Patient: sex M, age 30
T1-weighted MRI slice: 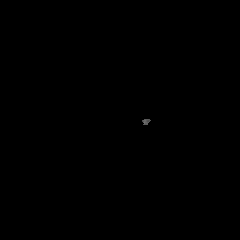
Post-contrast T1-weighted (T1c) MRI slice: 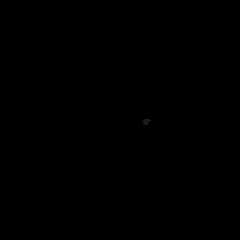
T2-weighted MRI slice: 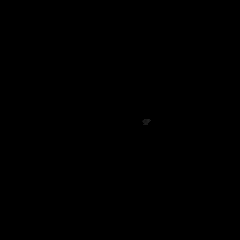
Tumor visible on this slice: no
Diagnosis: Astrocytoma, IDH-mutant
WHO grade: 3